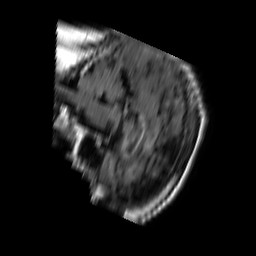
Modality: FLAIR
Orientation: sagittal
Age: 37
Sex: male
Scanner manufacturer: philips
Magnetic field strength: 1.5 T
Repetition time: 6 s
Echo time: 0.12 s